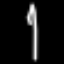
Label: pencil